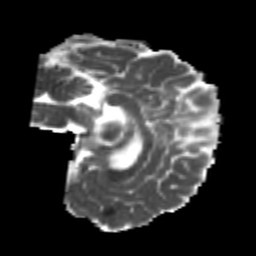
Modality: MD
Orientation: sagittal
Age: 22
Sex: male
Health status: healthy
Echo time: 0.074 s